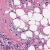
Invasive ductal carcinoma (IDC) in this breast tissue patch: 1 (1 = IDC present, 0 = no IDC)